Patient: sex M, age 54
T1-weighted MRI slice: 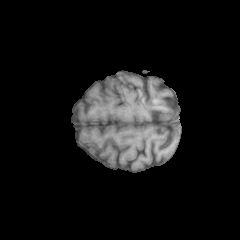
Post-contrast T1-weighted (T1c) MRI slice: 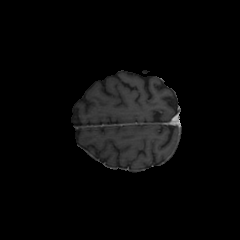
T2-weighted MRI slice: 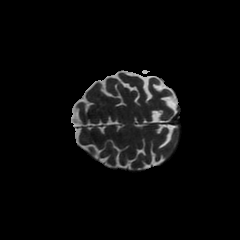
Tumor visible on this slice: no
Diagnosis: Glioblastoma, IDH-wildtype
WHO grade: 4